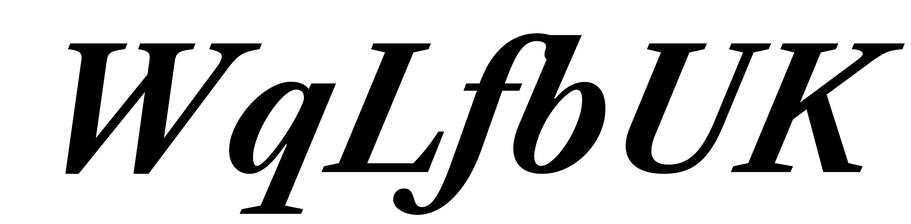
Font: LibreCaslonText-Italic_Bold_Italic